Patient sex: M
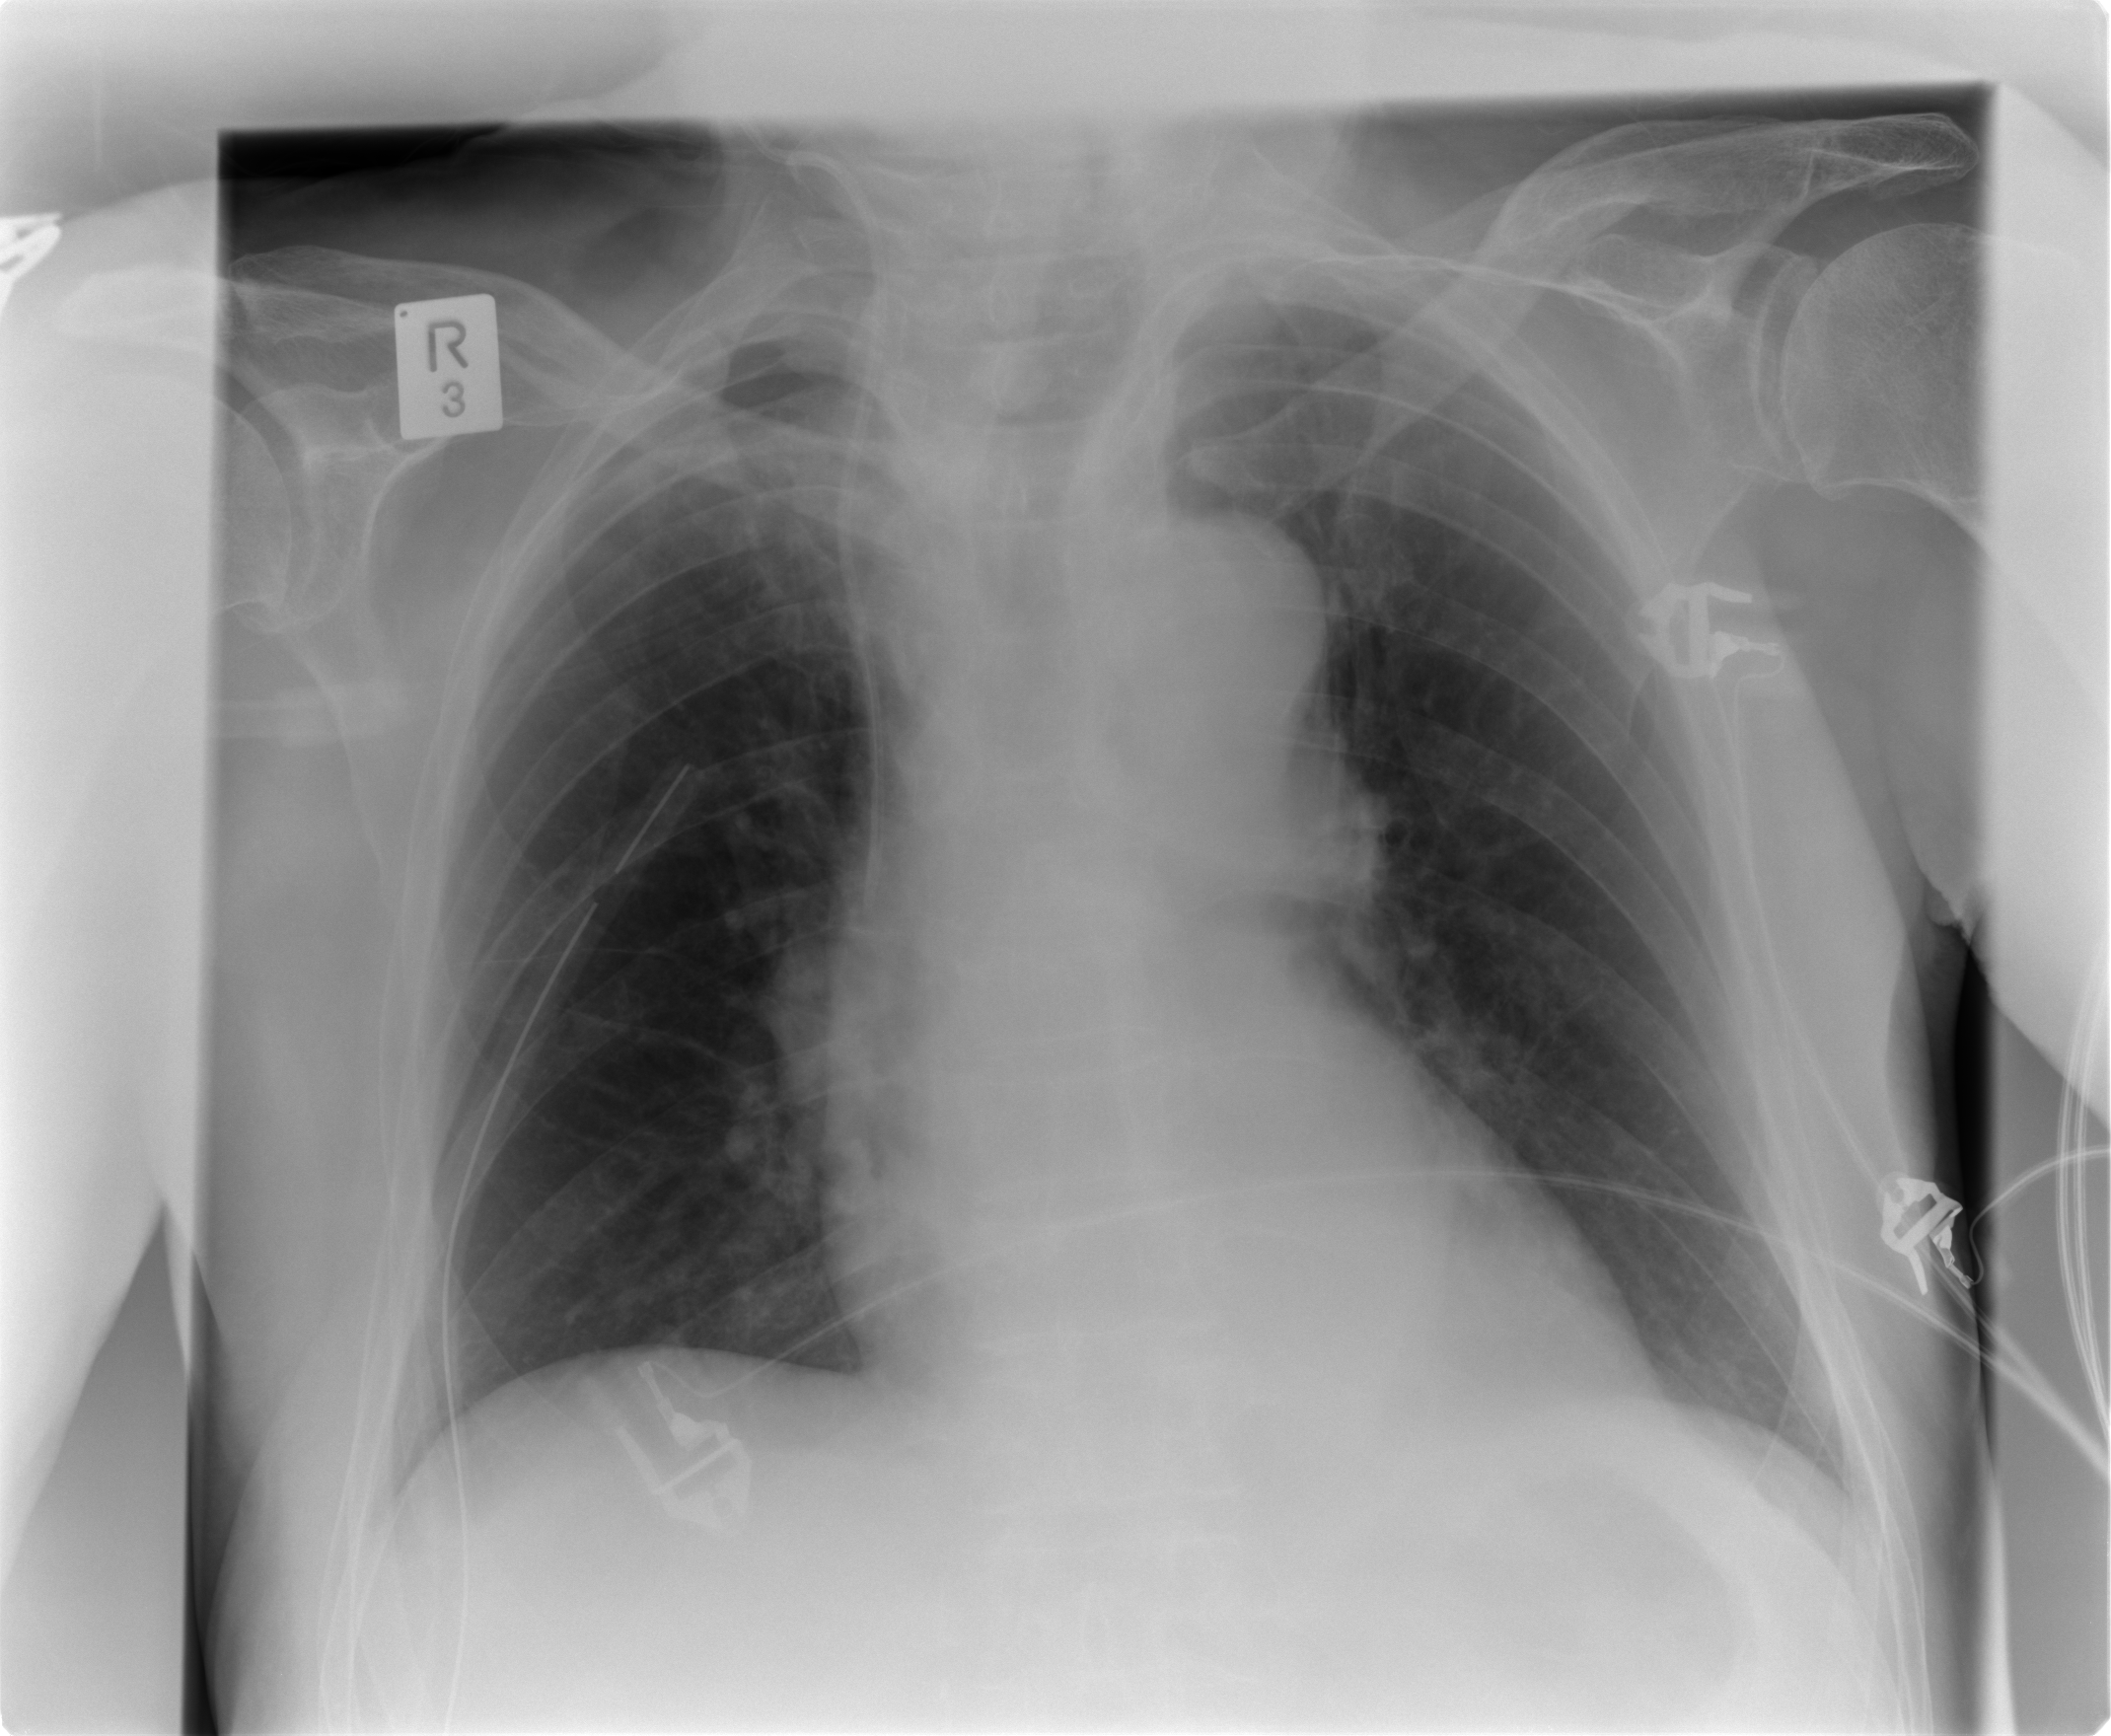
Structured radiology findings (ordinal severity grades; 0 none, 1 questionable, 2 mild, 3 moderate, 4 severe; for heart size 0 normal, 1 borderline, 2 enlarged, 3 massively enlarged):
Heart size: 2
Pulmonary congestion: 2
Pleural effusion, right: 0
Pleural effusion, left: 2
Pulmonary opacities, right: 0
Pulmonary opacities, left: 0
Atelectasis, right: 1
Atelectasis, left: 2